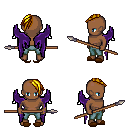
a pixel art fantasy rpg character, male body template, human, dark skin, purple wings, teal pants, blonde long mohawk hairstyle, brown slippers, spear, four views (front, back, left, right), 2x2 character sprite sheet, small pixel art, hard edges, no anti-aliasing